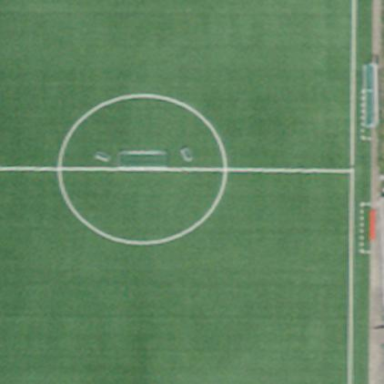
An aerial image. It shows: Soccer pitch for leisureland activities.